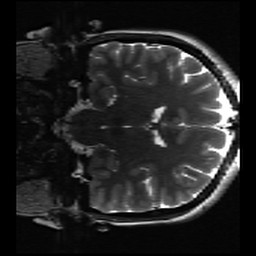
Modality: inplaneT2
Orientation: coronal